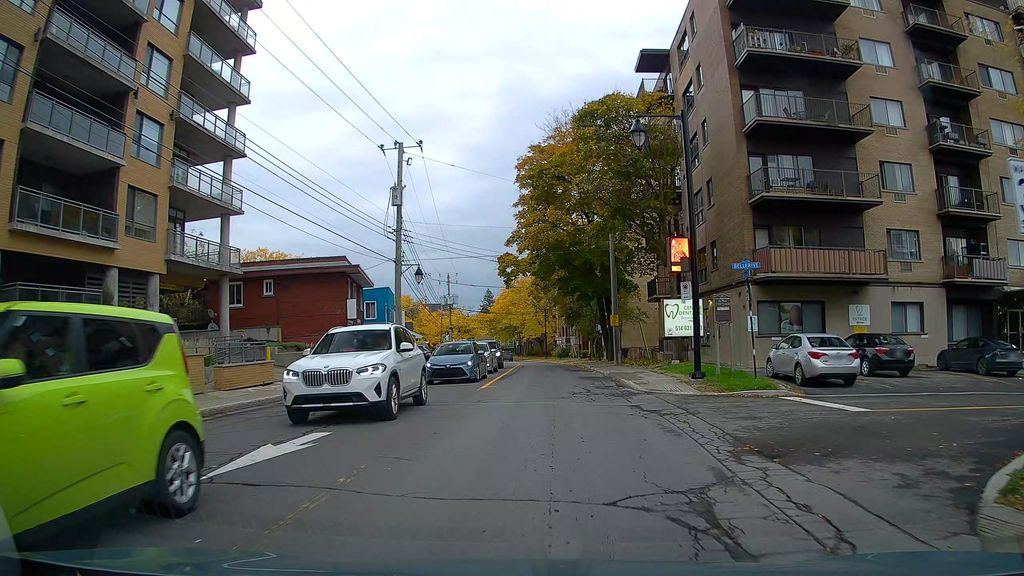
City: montreal